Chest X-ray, PA view. Patient: 50 years old, sex M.
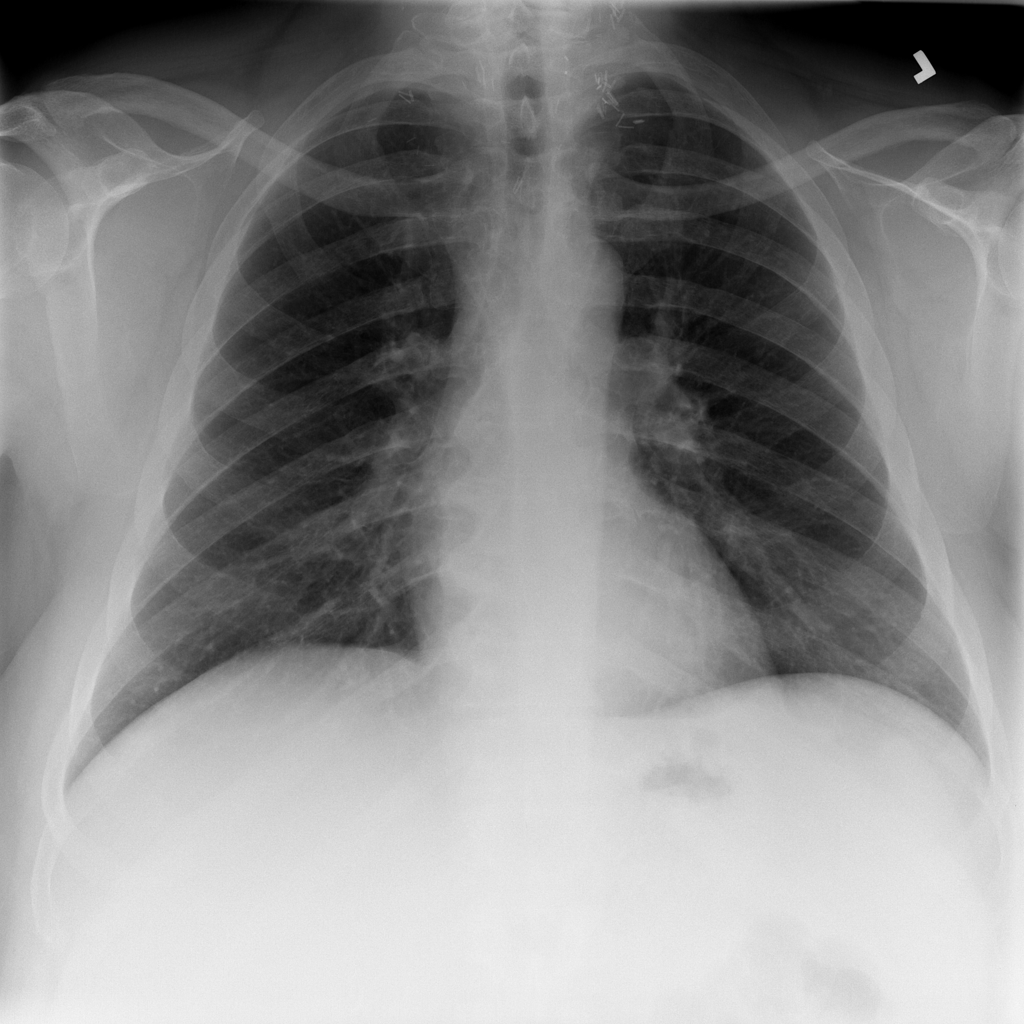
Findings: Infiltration